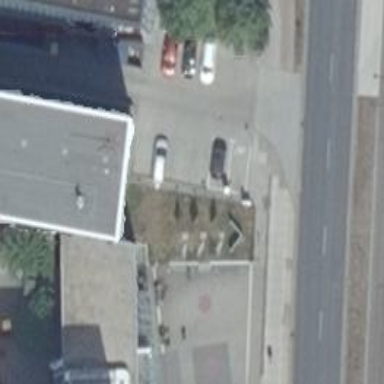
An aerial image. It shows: Advertising flagpole.